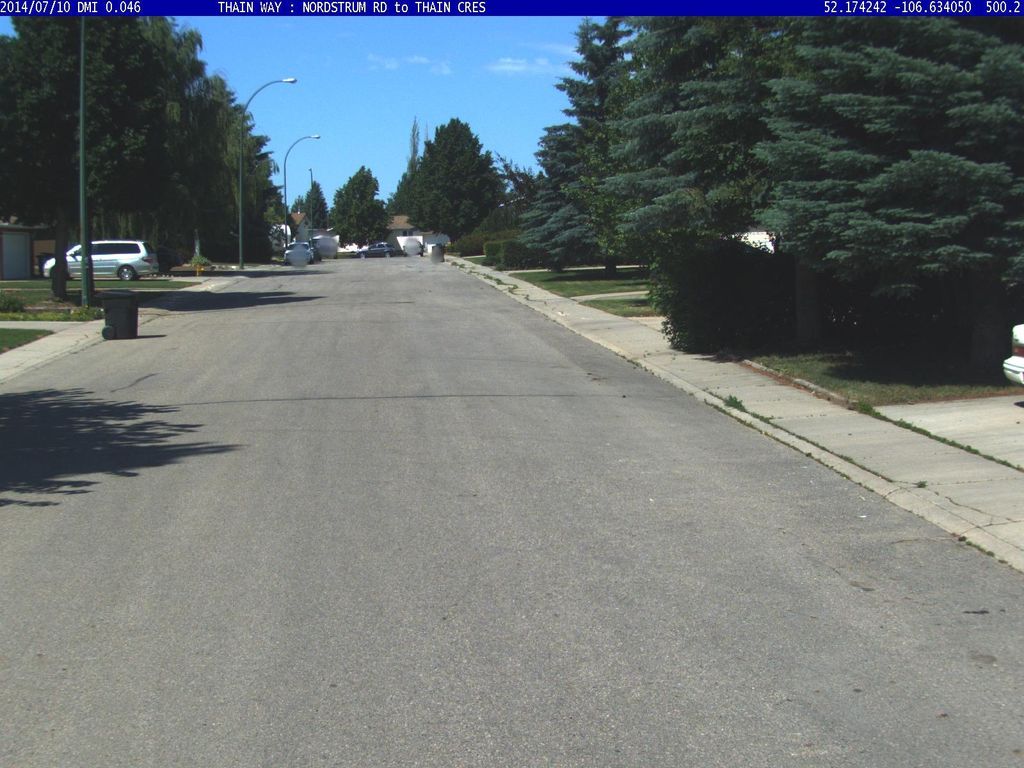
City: saskatoon